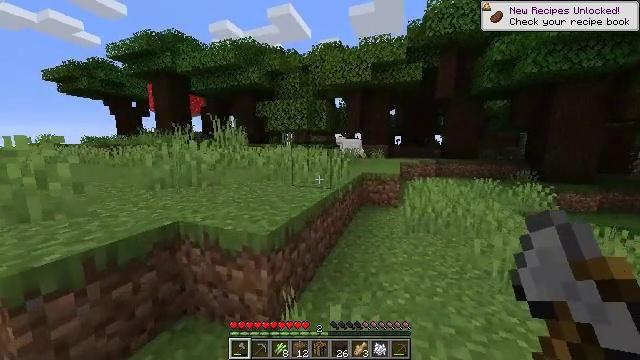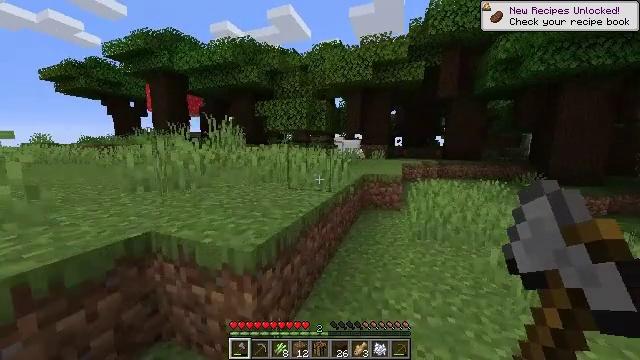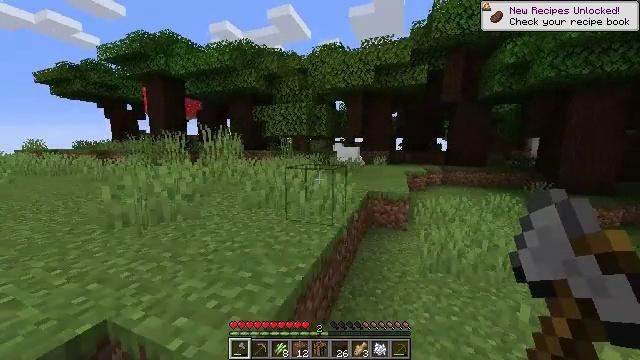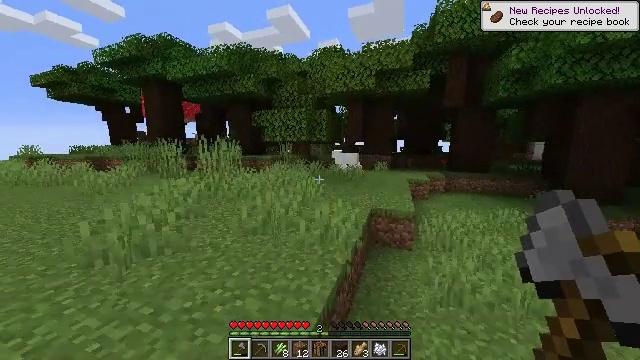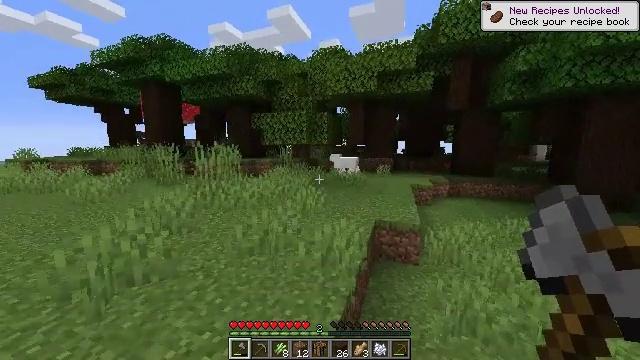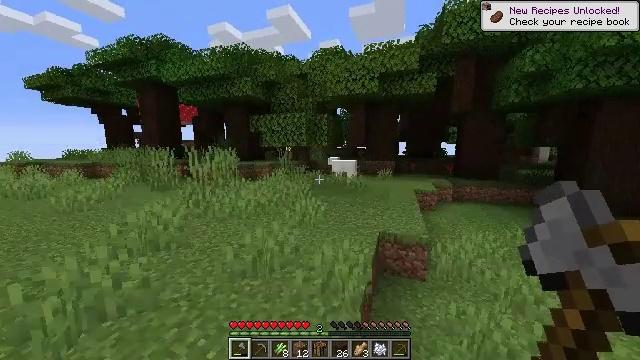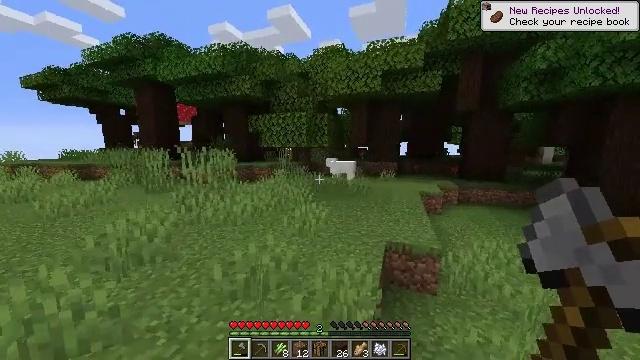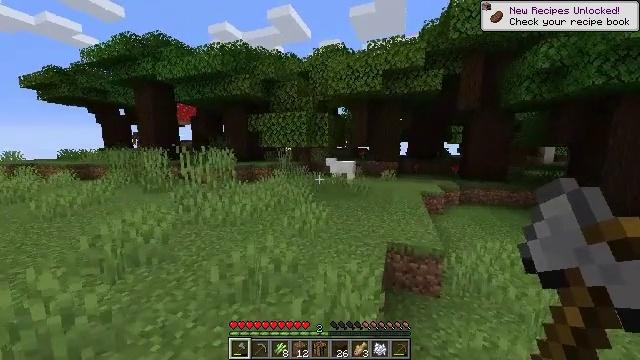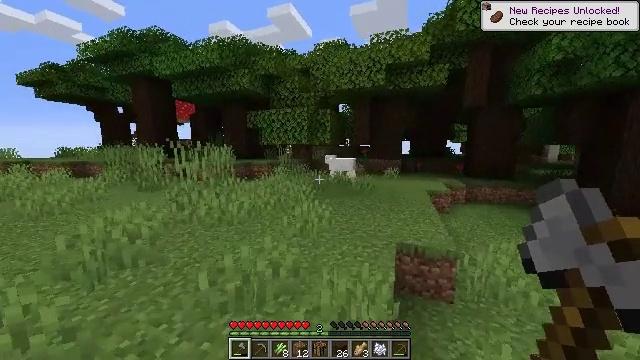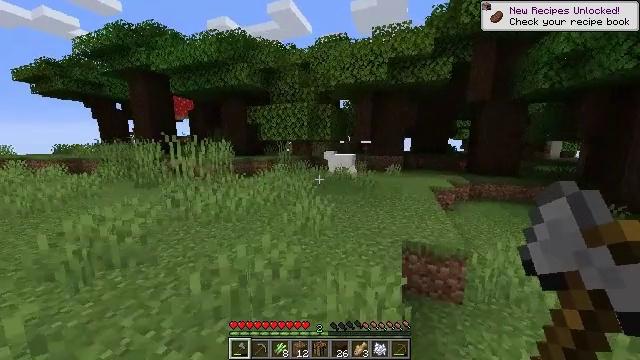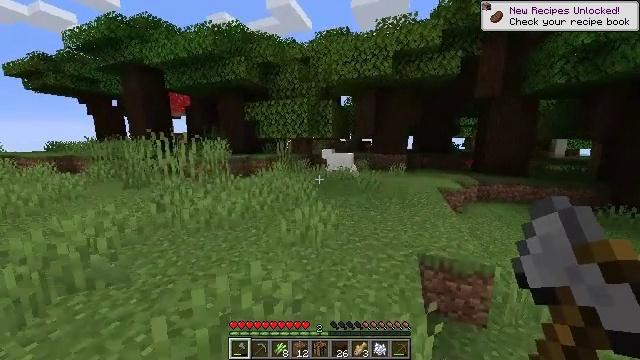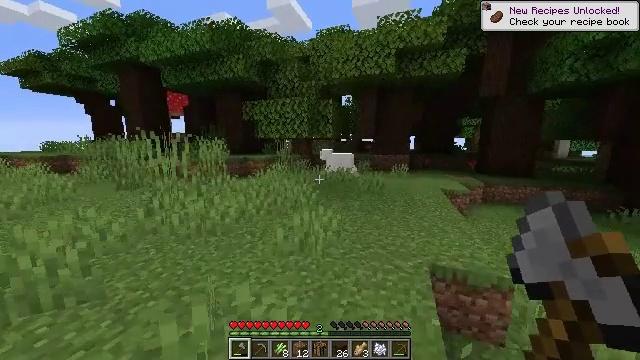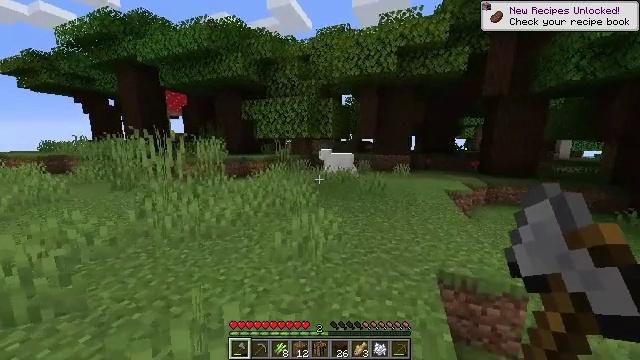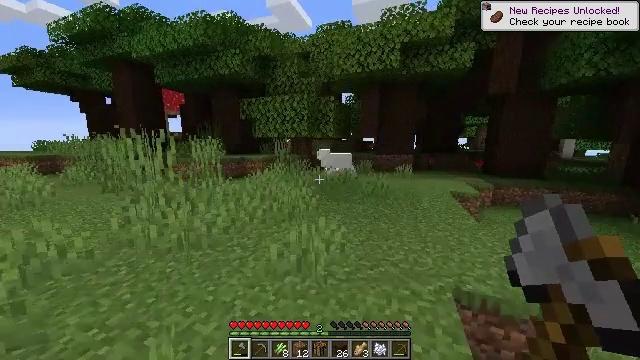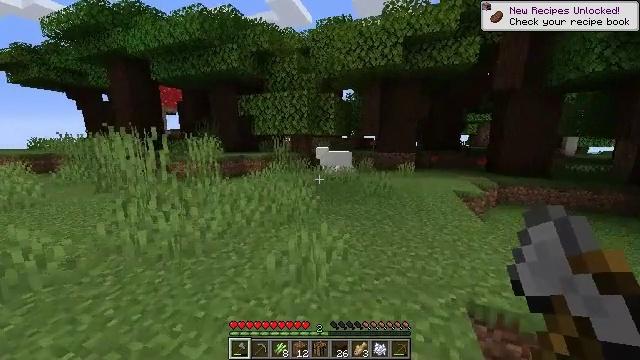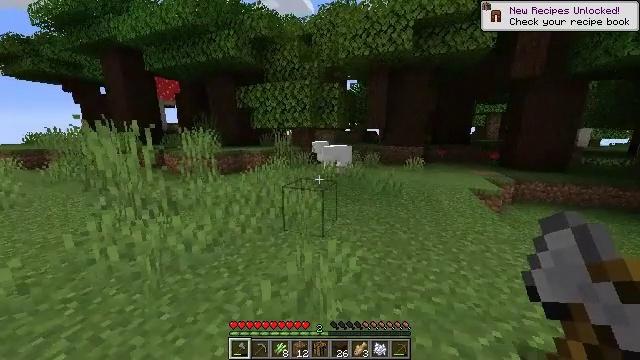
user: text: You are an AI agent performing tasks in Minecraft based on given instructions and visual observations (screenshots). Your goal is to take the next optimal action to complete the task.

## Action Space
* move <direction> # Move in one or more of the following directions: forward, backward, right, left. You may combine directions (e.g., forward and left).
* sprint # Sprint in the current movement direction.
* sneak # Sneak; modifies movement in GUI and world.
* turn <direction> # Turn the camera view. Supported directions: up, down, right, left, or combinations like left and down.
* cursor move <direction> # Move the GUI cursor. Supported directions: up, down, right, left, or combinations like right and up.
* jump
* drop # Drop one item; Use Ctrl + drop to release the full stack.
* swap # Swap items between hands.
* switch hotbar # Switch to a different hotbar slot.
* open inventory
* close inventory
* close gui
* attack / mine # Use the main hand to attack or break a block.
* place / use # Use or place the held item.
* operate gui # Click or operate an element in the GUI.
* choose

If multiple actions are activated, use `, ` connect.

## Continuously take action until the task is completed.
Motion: motion action
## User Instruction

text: Combat the sheep.
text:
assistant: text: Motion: move forward, sprint, jump
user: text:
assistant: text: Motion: move forward, sprint, jump
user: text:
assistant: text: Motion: move forward, sprint, jump
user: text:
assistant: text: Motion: move forward, sprint
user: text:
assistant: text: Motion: move forward, sprint
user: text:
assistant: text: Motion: move forward and move left, sprint
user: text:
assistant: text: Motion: move forward and move left, sprint
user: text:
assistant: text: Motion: move forward and move left, sprint
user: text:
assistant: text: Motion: move forward, sprint
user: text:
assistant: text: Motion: move forward, sprint
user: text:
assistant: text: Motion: move forward, sprint
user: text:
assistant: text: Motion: move forward, sprint
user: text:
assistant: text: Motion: move forward, sprint
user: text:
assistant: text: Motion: move forward, sprint
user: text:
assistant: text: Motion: move forward, sprint, turn down
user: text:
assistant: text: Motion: move forward and move left, sprint, turn left and down
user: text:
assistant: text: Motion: move forward and move left, sprint
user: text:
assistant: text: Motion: move forward and move left, sprint, turn right
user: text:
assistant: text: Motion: move forward and move left, sprint
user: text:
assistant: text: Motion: move forward and move left, sprint
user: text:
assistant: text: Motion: move forward, sprint
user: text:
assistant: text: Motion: move forward, sprint
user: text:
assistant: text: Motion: move forward, sprint, turn left
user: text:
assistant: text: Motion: move forward, sprint, turn left and down
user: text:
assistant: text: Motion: move forward, sprint, turn left
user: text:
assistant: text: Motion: move forward, sprint, turn left and down
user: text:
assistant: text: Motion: move forward, sprint, turn left
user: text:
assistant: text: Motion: move forward, sprint
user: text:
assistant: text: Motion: move forward, sprint, turn down, jump
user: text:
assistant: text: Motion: move forward, sprint, jump